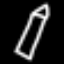
Label: pencil